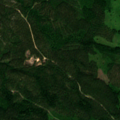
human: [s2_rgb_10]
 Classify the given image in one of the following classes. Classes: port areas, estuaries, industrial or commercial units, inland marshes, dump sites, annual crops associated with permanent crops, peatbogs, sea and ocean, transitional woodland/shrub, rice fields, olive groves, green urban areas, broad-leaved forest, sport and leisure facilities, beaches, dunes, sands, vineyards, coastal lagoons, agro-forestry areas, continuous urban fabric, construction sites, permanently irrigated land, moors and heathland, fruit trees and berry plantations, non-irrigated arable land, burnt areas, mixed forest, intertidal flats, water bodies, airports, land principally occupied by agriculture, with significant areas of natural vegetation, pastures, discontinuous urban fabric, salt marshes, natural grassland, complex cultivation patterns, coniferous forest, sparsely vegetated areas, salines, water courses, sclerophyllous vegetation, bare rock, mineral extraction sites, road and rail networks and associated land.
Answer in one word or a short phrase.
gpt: coniferous forest, mixed forest, transitional woodland/shrub